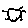
Label: sun